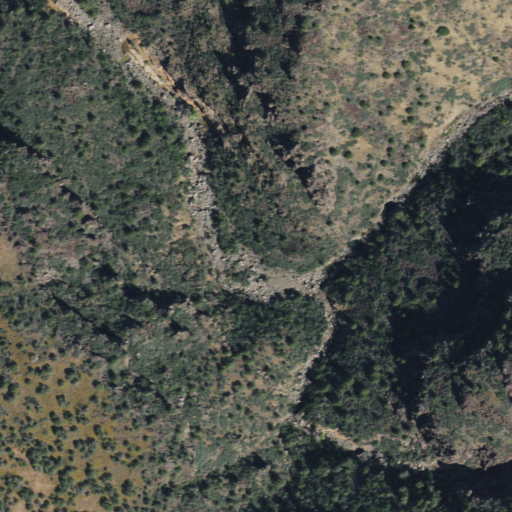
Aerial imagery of valley in Arizona named Mullican Canyon containing evergreen forest and shrub